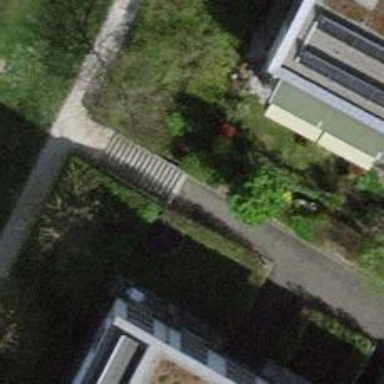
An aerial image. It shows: Concrete steps.